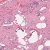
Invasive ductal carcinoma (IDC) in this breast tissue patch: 0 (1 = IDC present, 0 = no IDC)